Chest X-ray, PA view. Patient: 19 years old, sex F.
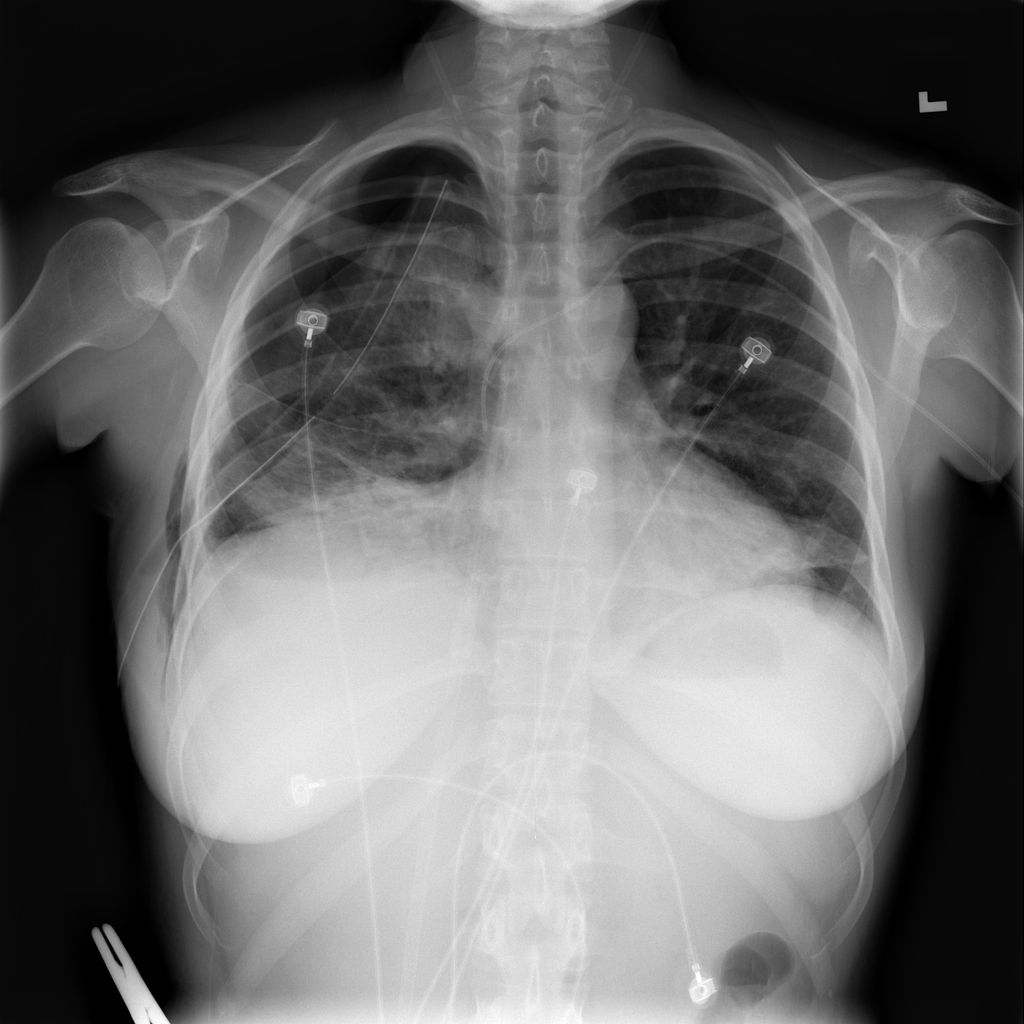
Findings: Atelectasis, Emphysema